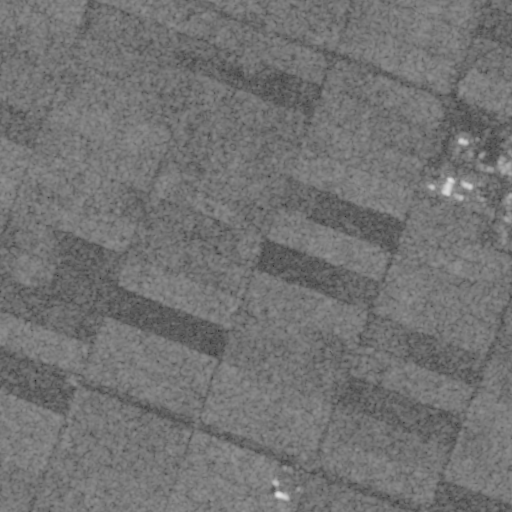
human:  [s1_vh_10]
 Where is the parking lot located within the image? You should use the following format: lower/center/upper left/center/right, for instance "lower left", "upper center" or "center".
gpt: The parking lot is located in the center right of the image.
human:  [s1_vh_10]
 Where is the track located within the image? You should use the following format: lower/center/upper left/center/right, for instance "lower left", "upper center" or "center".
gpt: There is no track in the image.

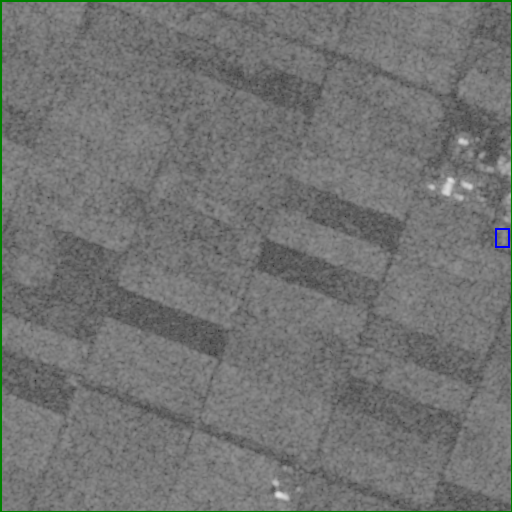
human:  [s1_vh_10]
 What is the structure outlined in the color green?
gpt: The structure outlined in green is a crop field.
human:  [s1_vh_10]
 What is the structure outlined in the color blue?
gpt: The structure outlined in blue is a parking lot.
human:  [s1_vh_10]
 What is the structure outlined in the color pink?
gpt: There is no pink outline.